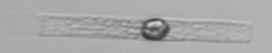
Label: Dactyliosolen_blavyanus